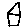
Label: house